Question: someone can tell me how to
create this transformation of view ?
I tried opengl , but I was not helping and I did not understand crabs!

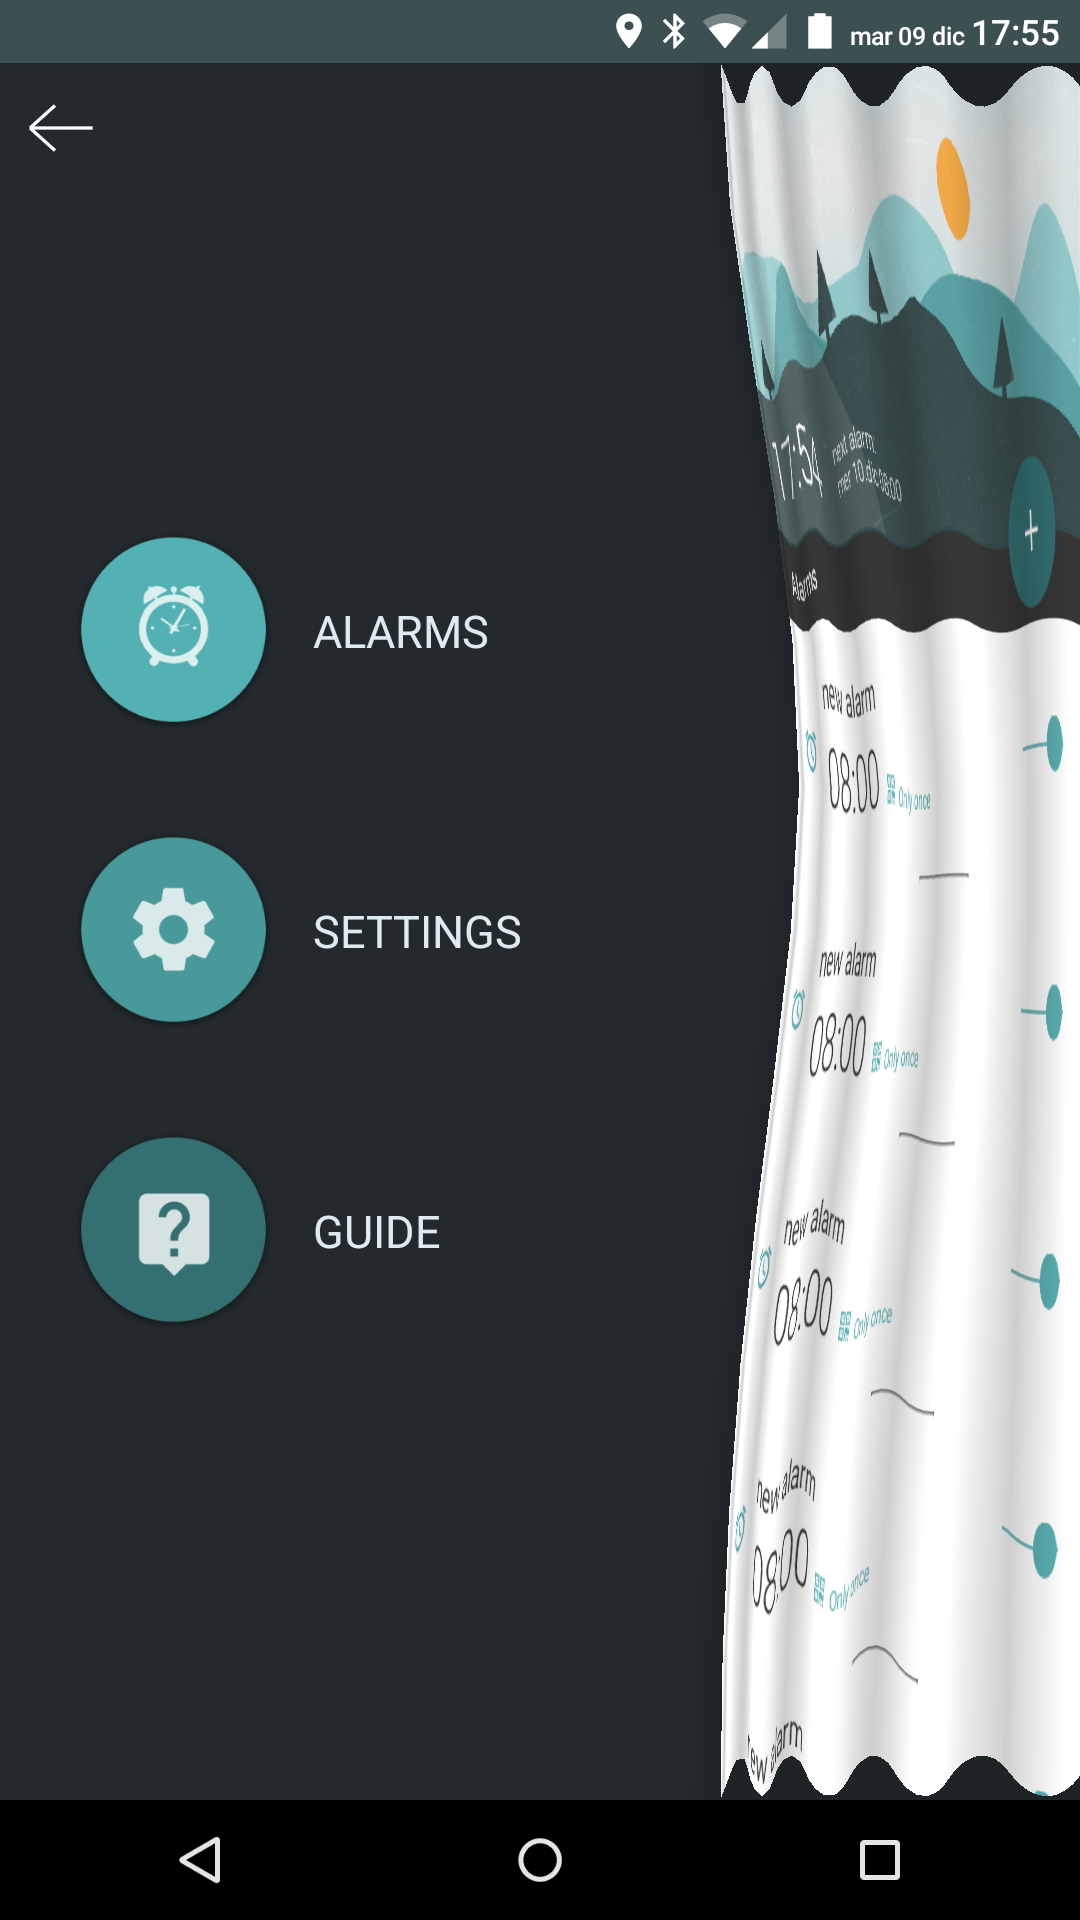
Answer: It's done using a BitmapMesh canvas.drawBitmapMesh(..); which basically is a grid of coordinates. Check out BitmapMesh.java in the Api demos for a simple example.
The coordinates are then mapped up to a set of Paths using PathMeasure to achieve the wavy effect. I hope to get the time to write a blogpost and opensource the curtainmenu in the future.